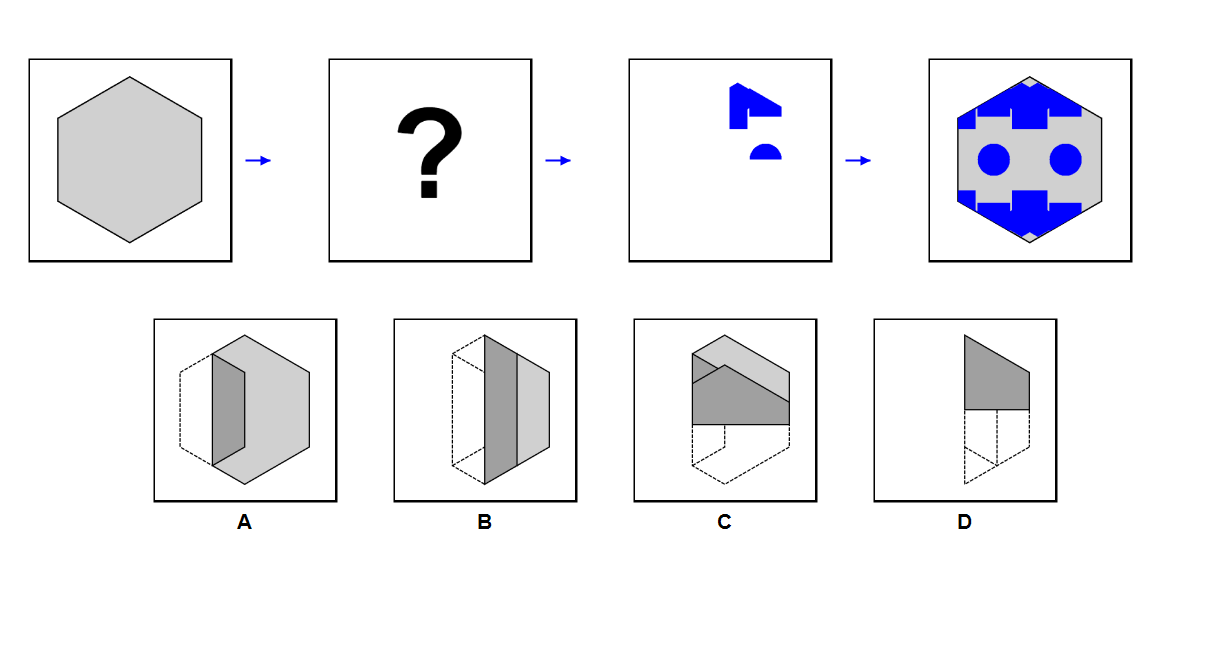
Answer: C